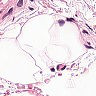
Metastatic tissue present: no